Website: apple
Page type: store-pickup
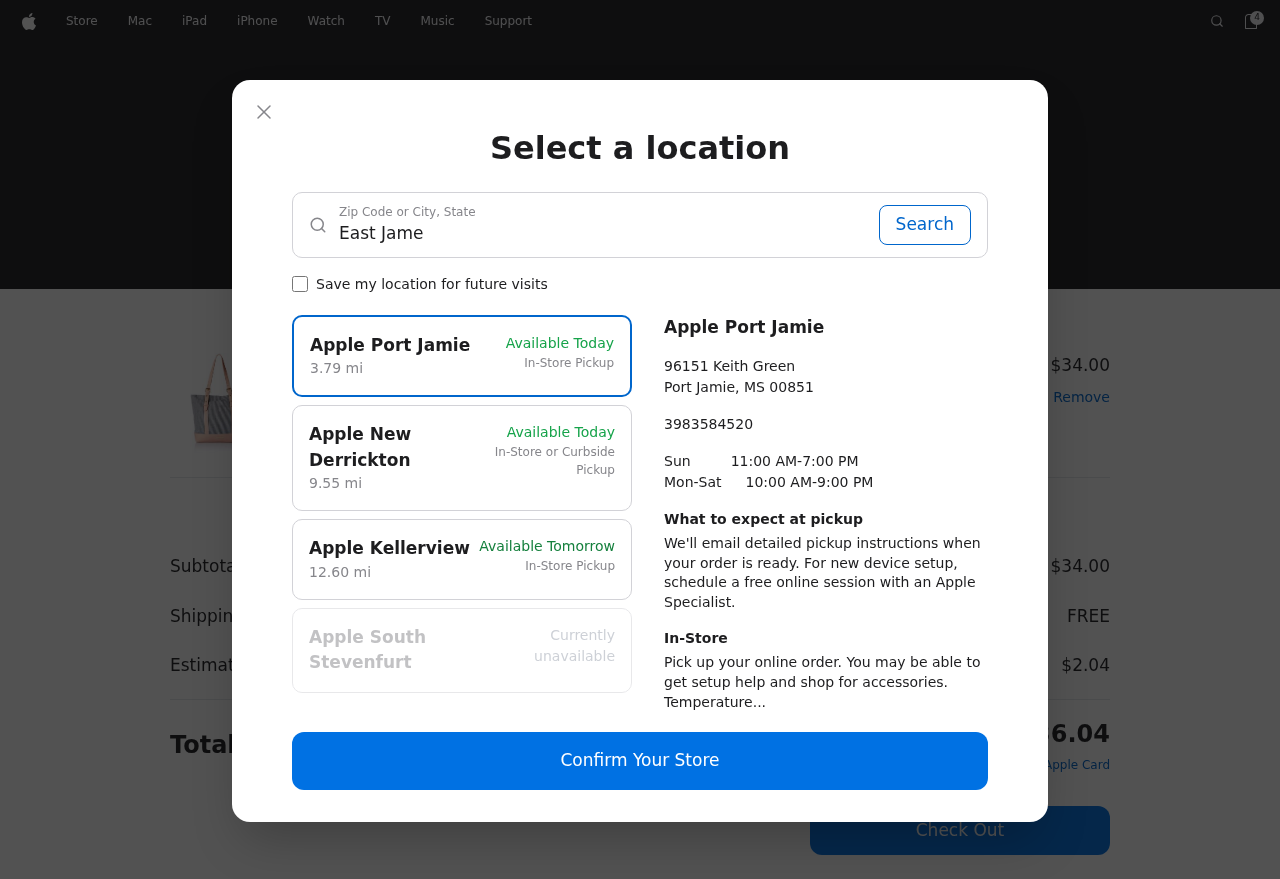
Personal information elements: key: PII_CITY_STATE
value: East Jamesburgh, MS
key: PII_LOCATION1_CITY
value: Apple Port Jamie
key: PII_LOCATION1_CITY_STATE_ZIP
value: Port Jamie, MS 00851
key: PII_LOCATION1_STREET
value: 96151 Keith Green
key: PII_LOCATION2_CITY
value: Apple New Derrickton
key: PII_LOCATION3_CITY
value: Apple Kellerview
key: PII_LOCATION4_CITY
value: Apple South Stevenfurt
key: PII_PHONE
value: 3983584520
Product elements: key: PRODUCT1_NAME
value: Flavia Women's Handbag (Lt Pink)
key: PRODUCT1_PRICE
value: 34
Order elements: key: ORDER_NUM_ITEMS
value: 4
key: ORDER_TOTAL
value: $36.04
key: ORDER_SUBTOTAL
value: $34.00
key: ORDER_SHIPPING_COST
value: FREE
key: ORDER_TAX
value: $2.04
Search elements: key: SEARCH_CITY_STATE
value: East Jamesburgh, MS